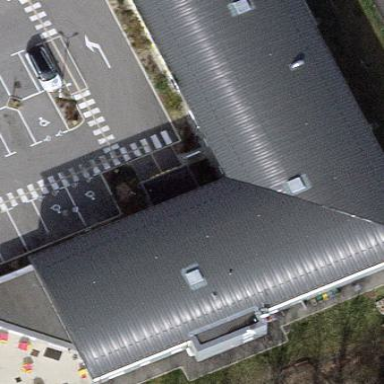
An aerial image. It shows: Hotel with round-shaped roof.